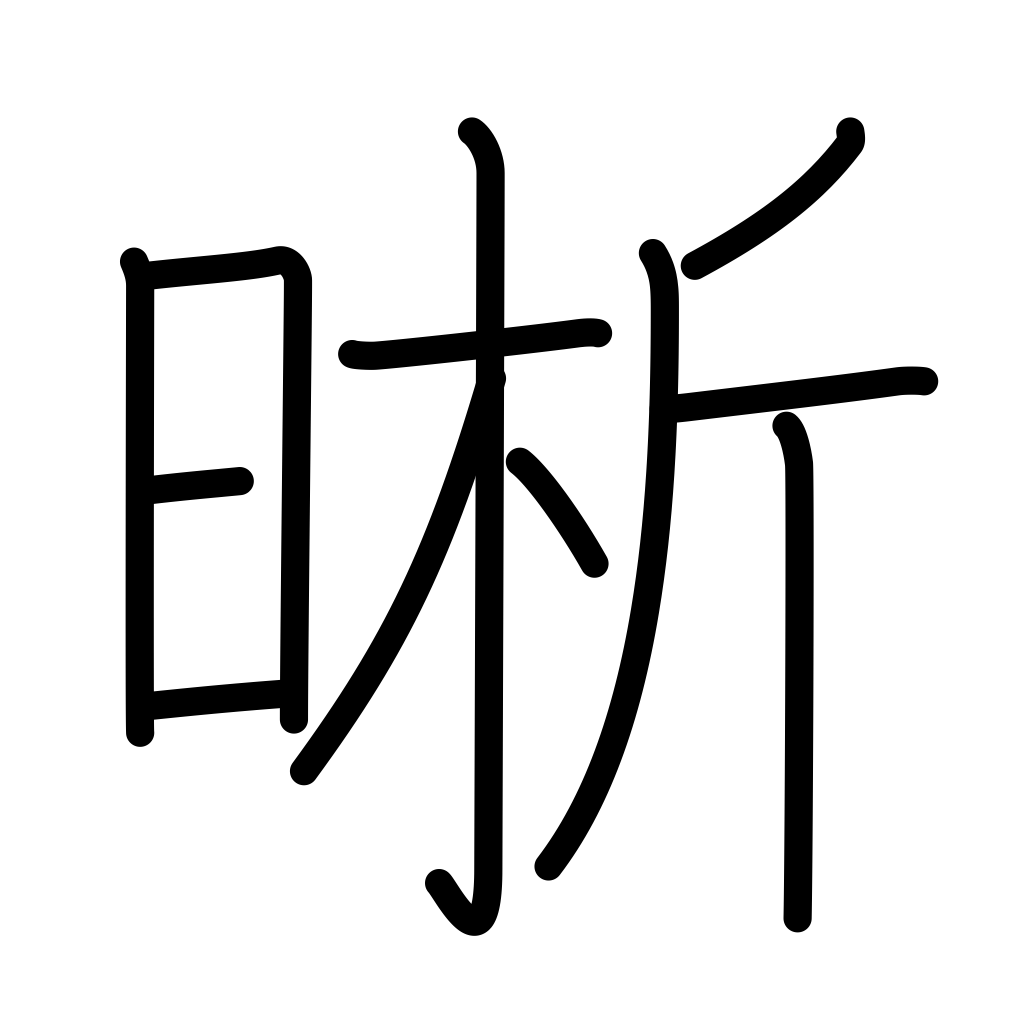
Meaning: clear